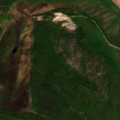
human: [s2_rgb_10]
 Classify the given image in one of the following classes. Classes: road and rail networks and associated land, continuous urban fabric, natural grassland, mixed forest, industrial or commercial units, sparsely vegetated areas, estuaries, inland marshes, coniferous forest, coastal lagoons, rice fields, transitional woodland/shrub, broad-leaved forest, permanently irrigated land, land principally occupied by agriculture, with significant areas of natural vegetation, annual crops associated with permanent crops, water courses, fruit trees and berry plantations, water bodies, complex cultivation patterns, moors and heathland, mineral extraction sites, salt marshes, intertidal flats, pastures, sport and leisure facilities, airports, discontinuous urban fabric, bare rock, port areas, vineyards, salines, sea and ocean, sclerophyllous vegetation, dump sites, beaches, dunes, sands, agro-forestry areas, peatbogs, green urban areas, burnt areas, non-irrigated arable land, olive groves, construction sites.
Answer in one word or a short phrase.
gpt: mixed forest, transitional woodland/shrub, peatbogs